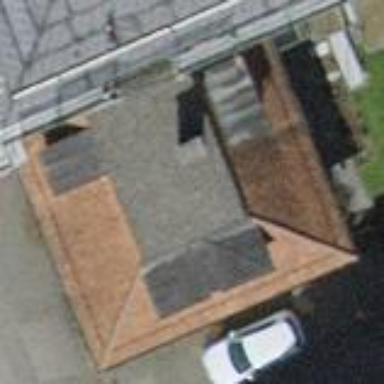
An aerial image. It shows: Building with tiled roof.